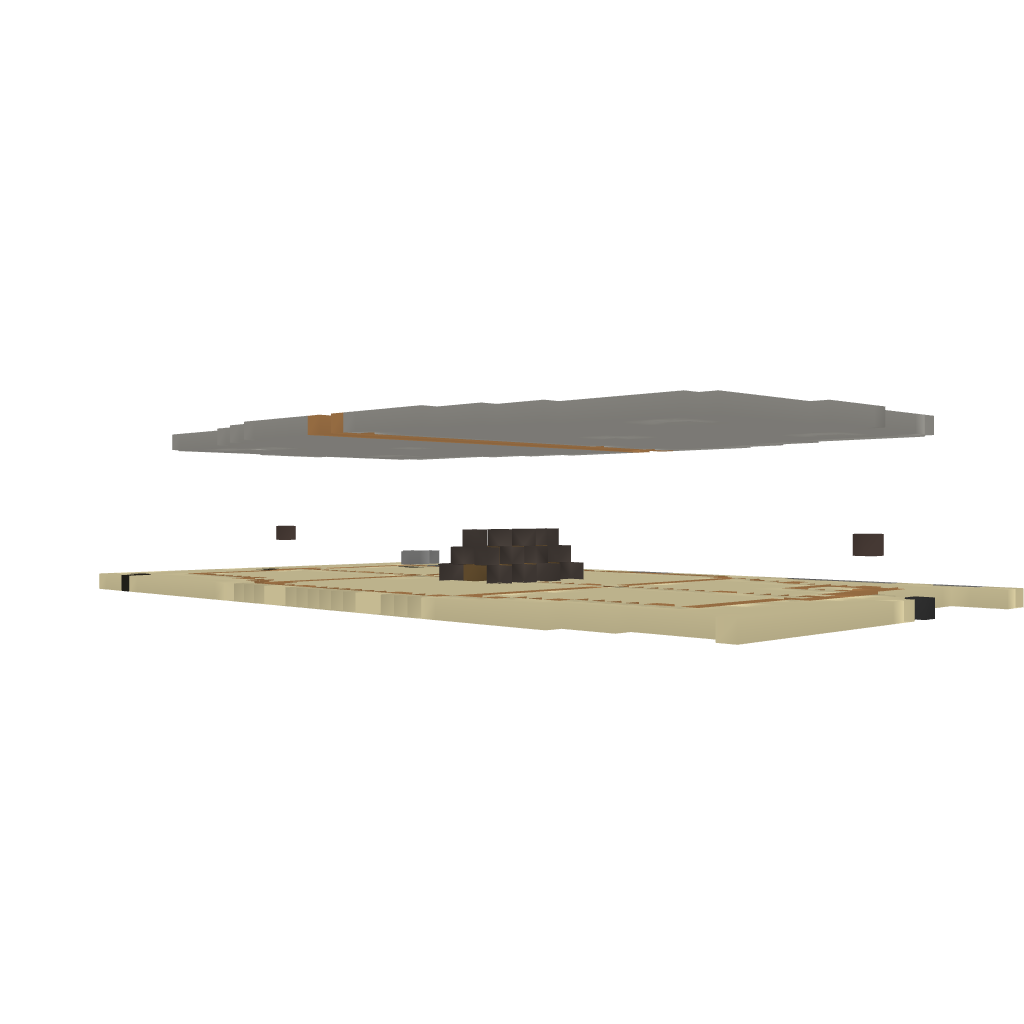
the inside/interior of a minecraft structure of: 1 V 1 PVP arena